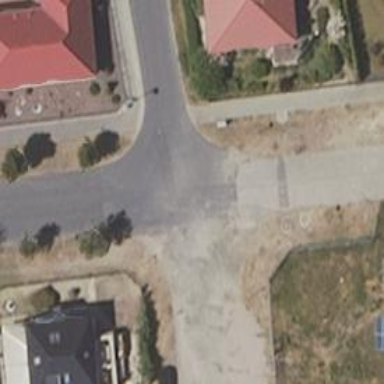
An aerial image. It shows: Asphalt road in residential area.